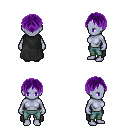
a pixel art fantasy rpg character, female body template, dark elf, purple skin, black cape, teal pants, purple parted hairstyle, four views (front, back, left, right), 2x2 character sprite sheet, small pixel art, hard edges, no anti-aliasing